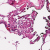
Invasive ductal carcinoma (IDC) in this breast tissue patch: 0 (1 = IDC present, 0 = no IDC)